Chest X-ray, PA view. Patient: 33 years old, sex F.
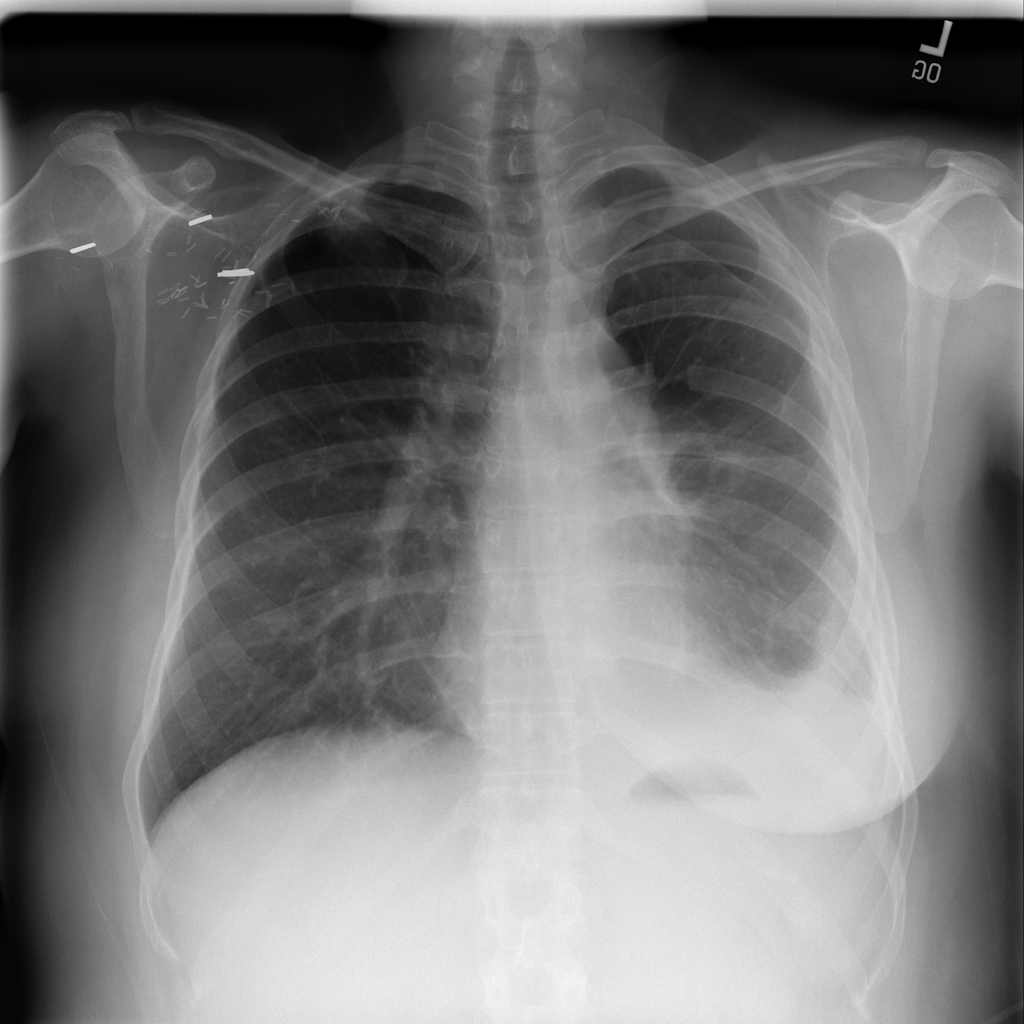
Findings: No Finding